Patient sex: F
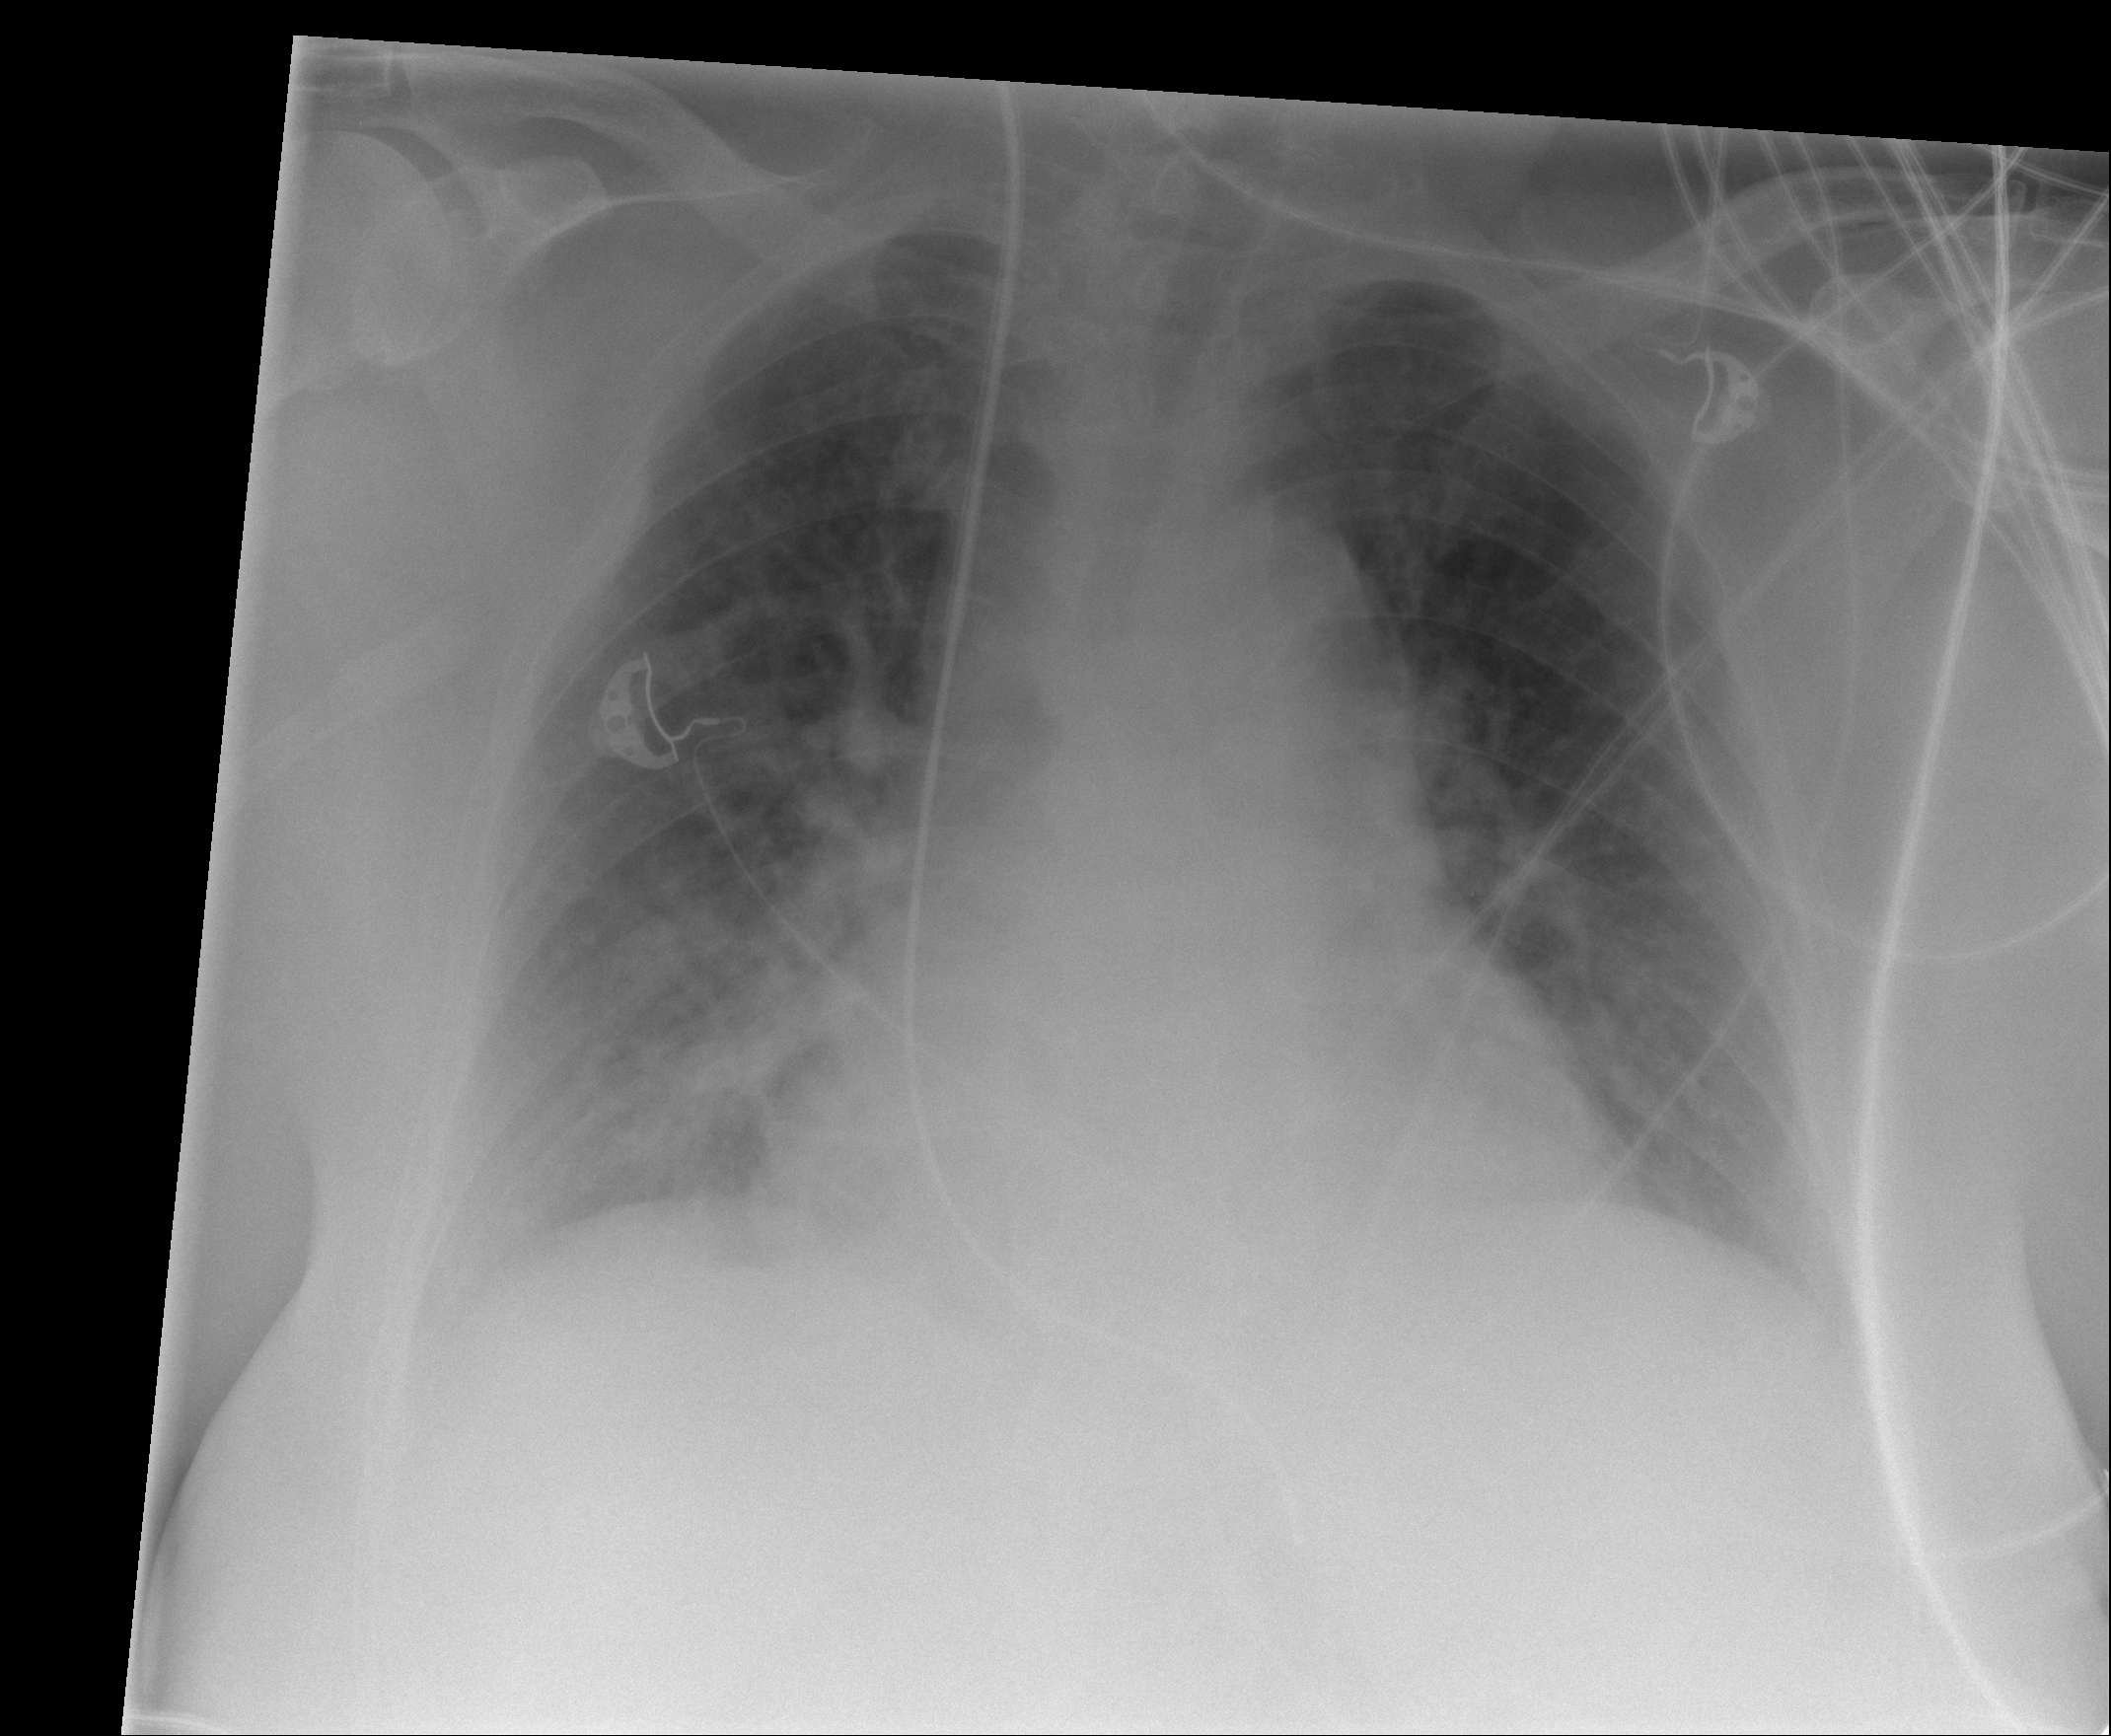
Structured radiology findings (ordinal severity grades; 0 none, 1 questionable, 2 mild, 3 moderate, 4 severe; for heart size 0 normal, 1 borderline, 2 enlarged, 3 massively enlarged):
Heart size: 2
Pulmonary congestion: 2
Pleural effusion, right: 2
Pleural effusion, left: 2
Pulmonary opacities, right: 2
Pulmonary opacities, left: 2
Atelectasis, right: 2
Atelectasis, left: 2